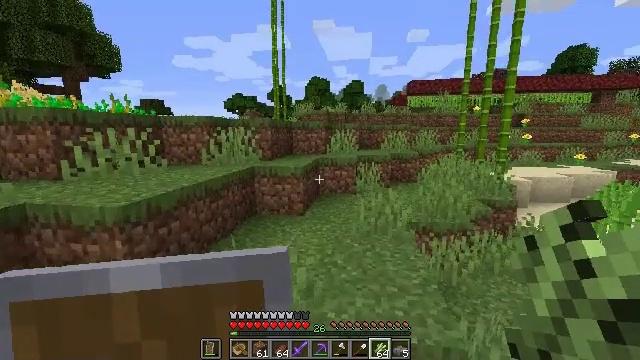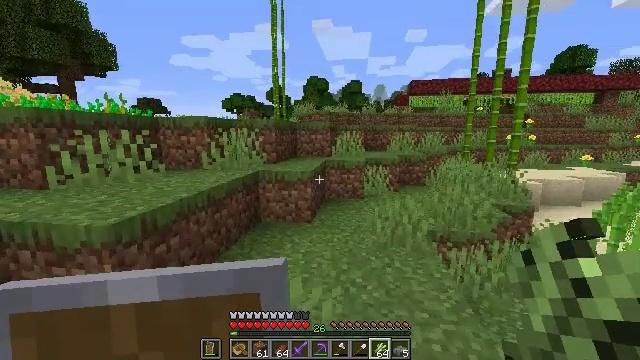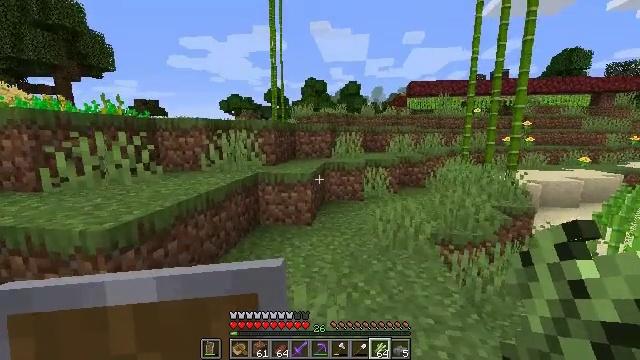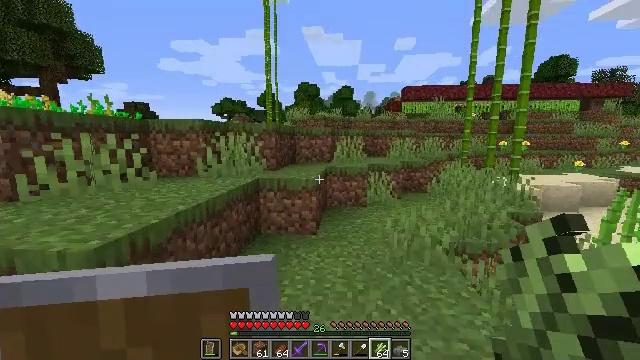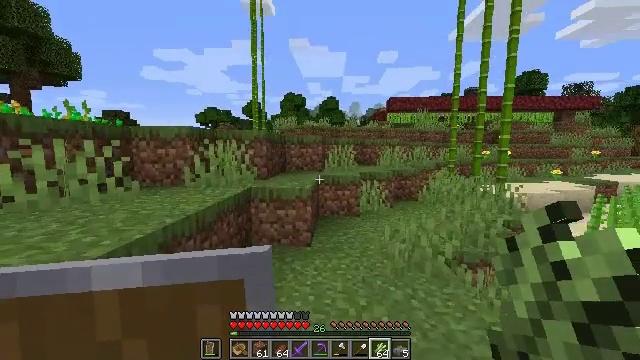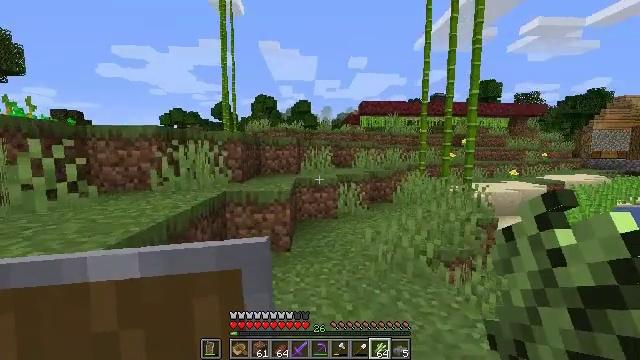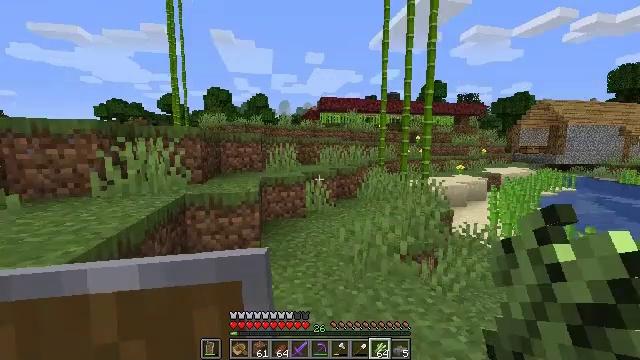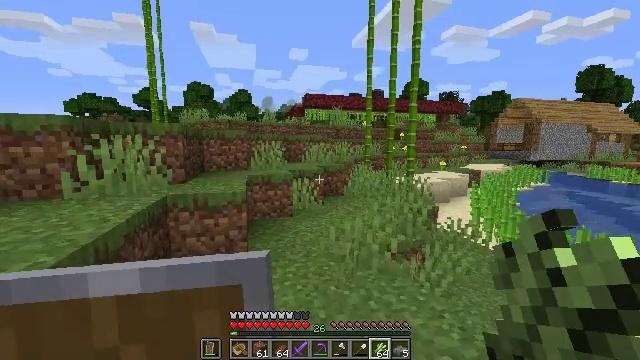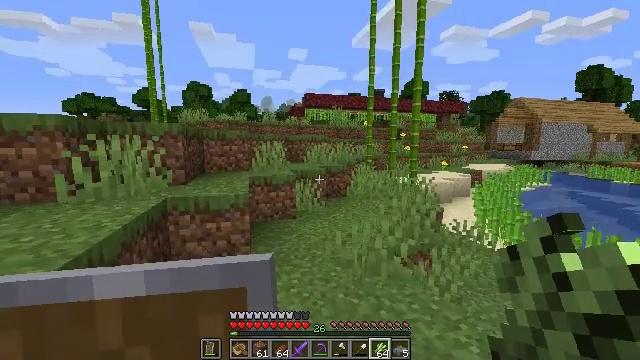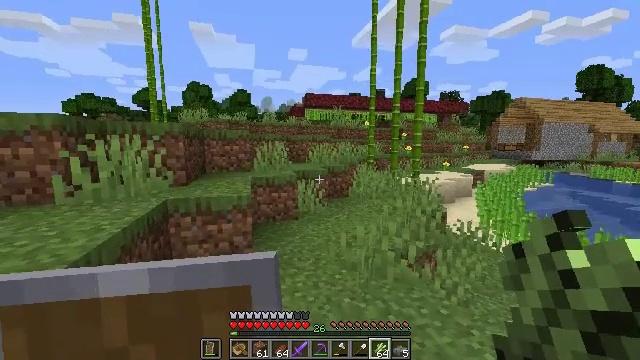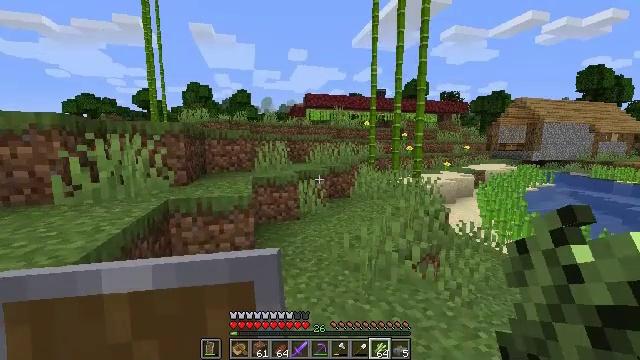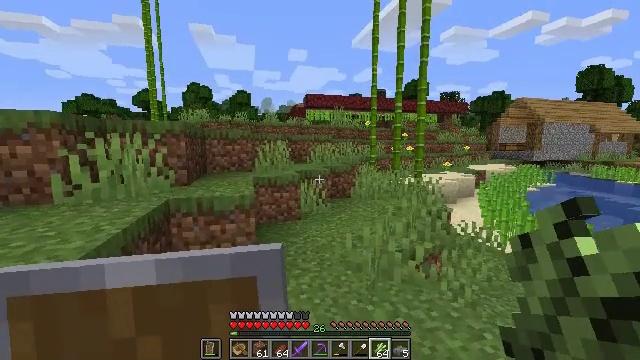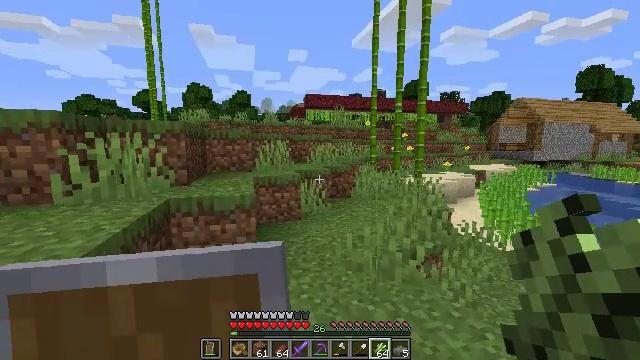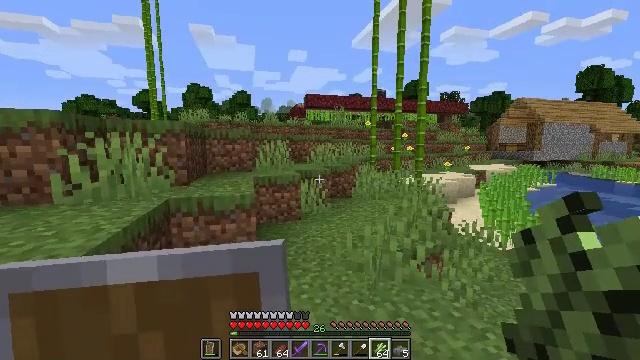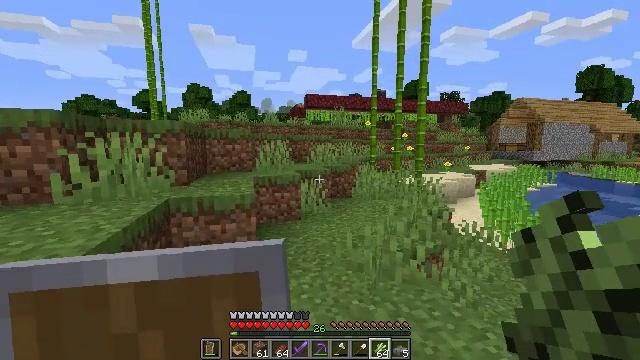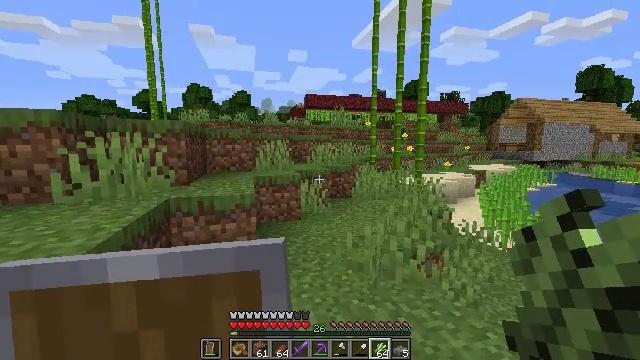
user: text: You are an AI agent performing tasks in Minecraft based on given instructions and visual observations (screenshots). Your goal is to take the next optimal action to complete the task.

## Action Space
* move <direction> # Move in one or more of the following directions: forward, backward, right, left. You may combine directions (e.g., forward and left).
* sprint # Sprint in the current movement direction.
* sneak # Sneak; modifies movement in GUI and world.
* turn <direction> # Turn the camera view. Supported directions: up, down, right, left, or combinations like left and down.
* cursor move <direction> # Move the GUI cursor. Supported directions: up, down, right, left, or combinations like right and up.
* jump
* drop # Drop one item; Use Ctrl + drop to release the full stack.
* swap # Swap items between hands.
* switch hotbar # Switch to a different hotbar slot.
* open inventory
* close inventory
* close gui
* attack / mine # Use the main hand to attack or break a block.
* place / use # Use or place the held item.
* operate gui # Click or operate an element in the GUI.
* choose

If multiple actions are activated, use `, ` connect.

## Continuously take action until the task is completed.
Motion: motion action
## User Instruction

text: Remove a bamboo from the inventory.
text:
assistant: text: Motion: move forward and move left
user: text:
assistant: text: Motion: move forward and move left
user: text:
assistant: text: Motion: move forward and move left, turn right
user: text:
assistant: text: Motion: move forward and move left, turn right and up
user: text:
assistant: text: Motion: move forward and move left, turn right
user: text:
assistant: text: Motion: move forward and move left, turn right
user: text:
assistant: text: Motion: move forward, turn right
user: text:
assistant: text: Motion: no_op
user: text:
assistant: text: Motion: no_op
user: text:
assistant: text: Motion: no_op
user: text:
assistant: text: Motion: no_op
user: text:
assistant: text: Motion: no_op
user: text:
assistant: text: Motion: no_op
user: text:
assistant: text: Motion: no_op
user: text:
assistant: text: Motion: no_op
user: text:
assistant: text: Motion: no_op
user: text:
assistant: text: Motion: no_op
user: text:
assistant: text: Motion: no_op
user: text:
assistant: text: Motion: no_op
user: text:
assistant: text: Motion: no_op
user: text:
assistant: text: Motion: no_op
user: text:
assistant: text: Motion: move forward and move right
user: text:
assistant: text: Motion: move forward and move right
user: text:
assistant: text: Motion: move forward and move right
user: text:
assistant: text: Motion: move forward
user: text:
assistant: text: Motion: move forward
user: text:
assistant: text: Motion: move forward
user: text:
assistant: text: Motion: move forward
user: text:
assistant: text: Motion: move forward
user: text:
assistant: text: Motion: move forward